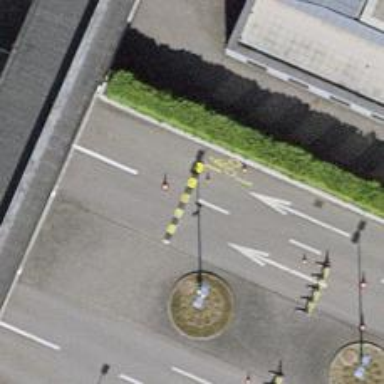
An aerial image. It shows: Traffic calming hump on the road.